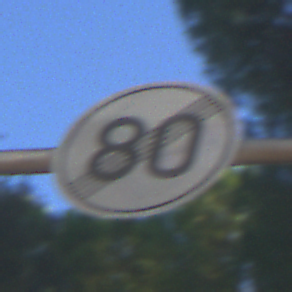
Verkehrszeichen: EndeGeschwindigkeit80
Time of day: MorningAfternoon
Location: Outdoor (Suburban)
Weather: Clear
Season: NotSpecified
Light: Natural